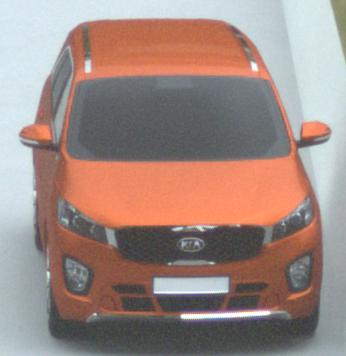
Make: KIA
Model: Sorento 2.2 CRDi
Detailed model: Sorento (UM)
Model produced from: 2015/03
Model produced until: 2017/10
Doors: 5
Color: orange
Road condition: dry road
Daytime: midday
Contrast: low contrast